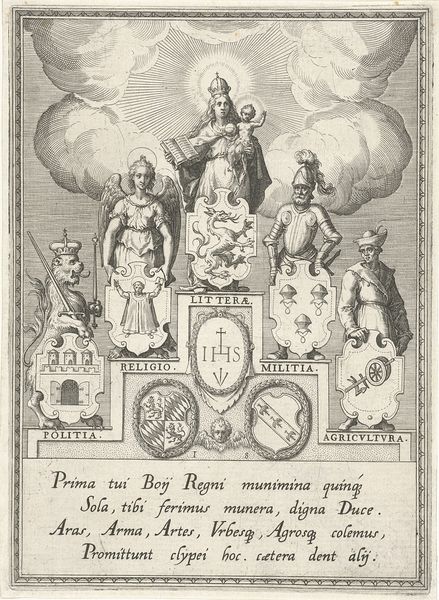
Titel: Politiek, religie, literatuur, krijgskunst en landbouw
Künstler: Johann (I) Sadeler
Standort: Amsterdam
Institution: Rijksmuseum
Schlagwörter: crown, hat, king, military, stairs, steps, woman, print, woodcut, angel, angels, cloud, clouds, heaven, sky, sun, child, helmet, knight, spain, light, drawing, castle, etching, graphic, illustration, cross, virgin, arms, jesus, shine, engraving, religion, shield, christ, baby, dragon, christian, maria, mary, bible, lion, symbol, beast, latin, halo, agriculture, holy, catholic, pyramid, jesus christ, politics, hierarchy, religio, militia, heraldry, trophy, prima, politia, agricultura, coats of arms, ihs, tui, borj, regni, littera, virgin enthroned, virgin and christ, queen of heaven